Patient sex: M
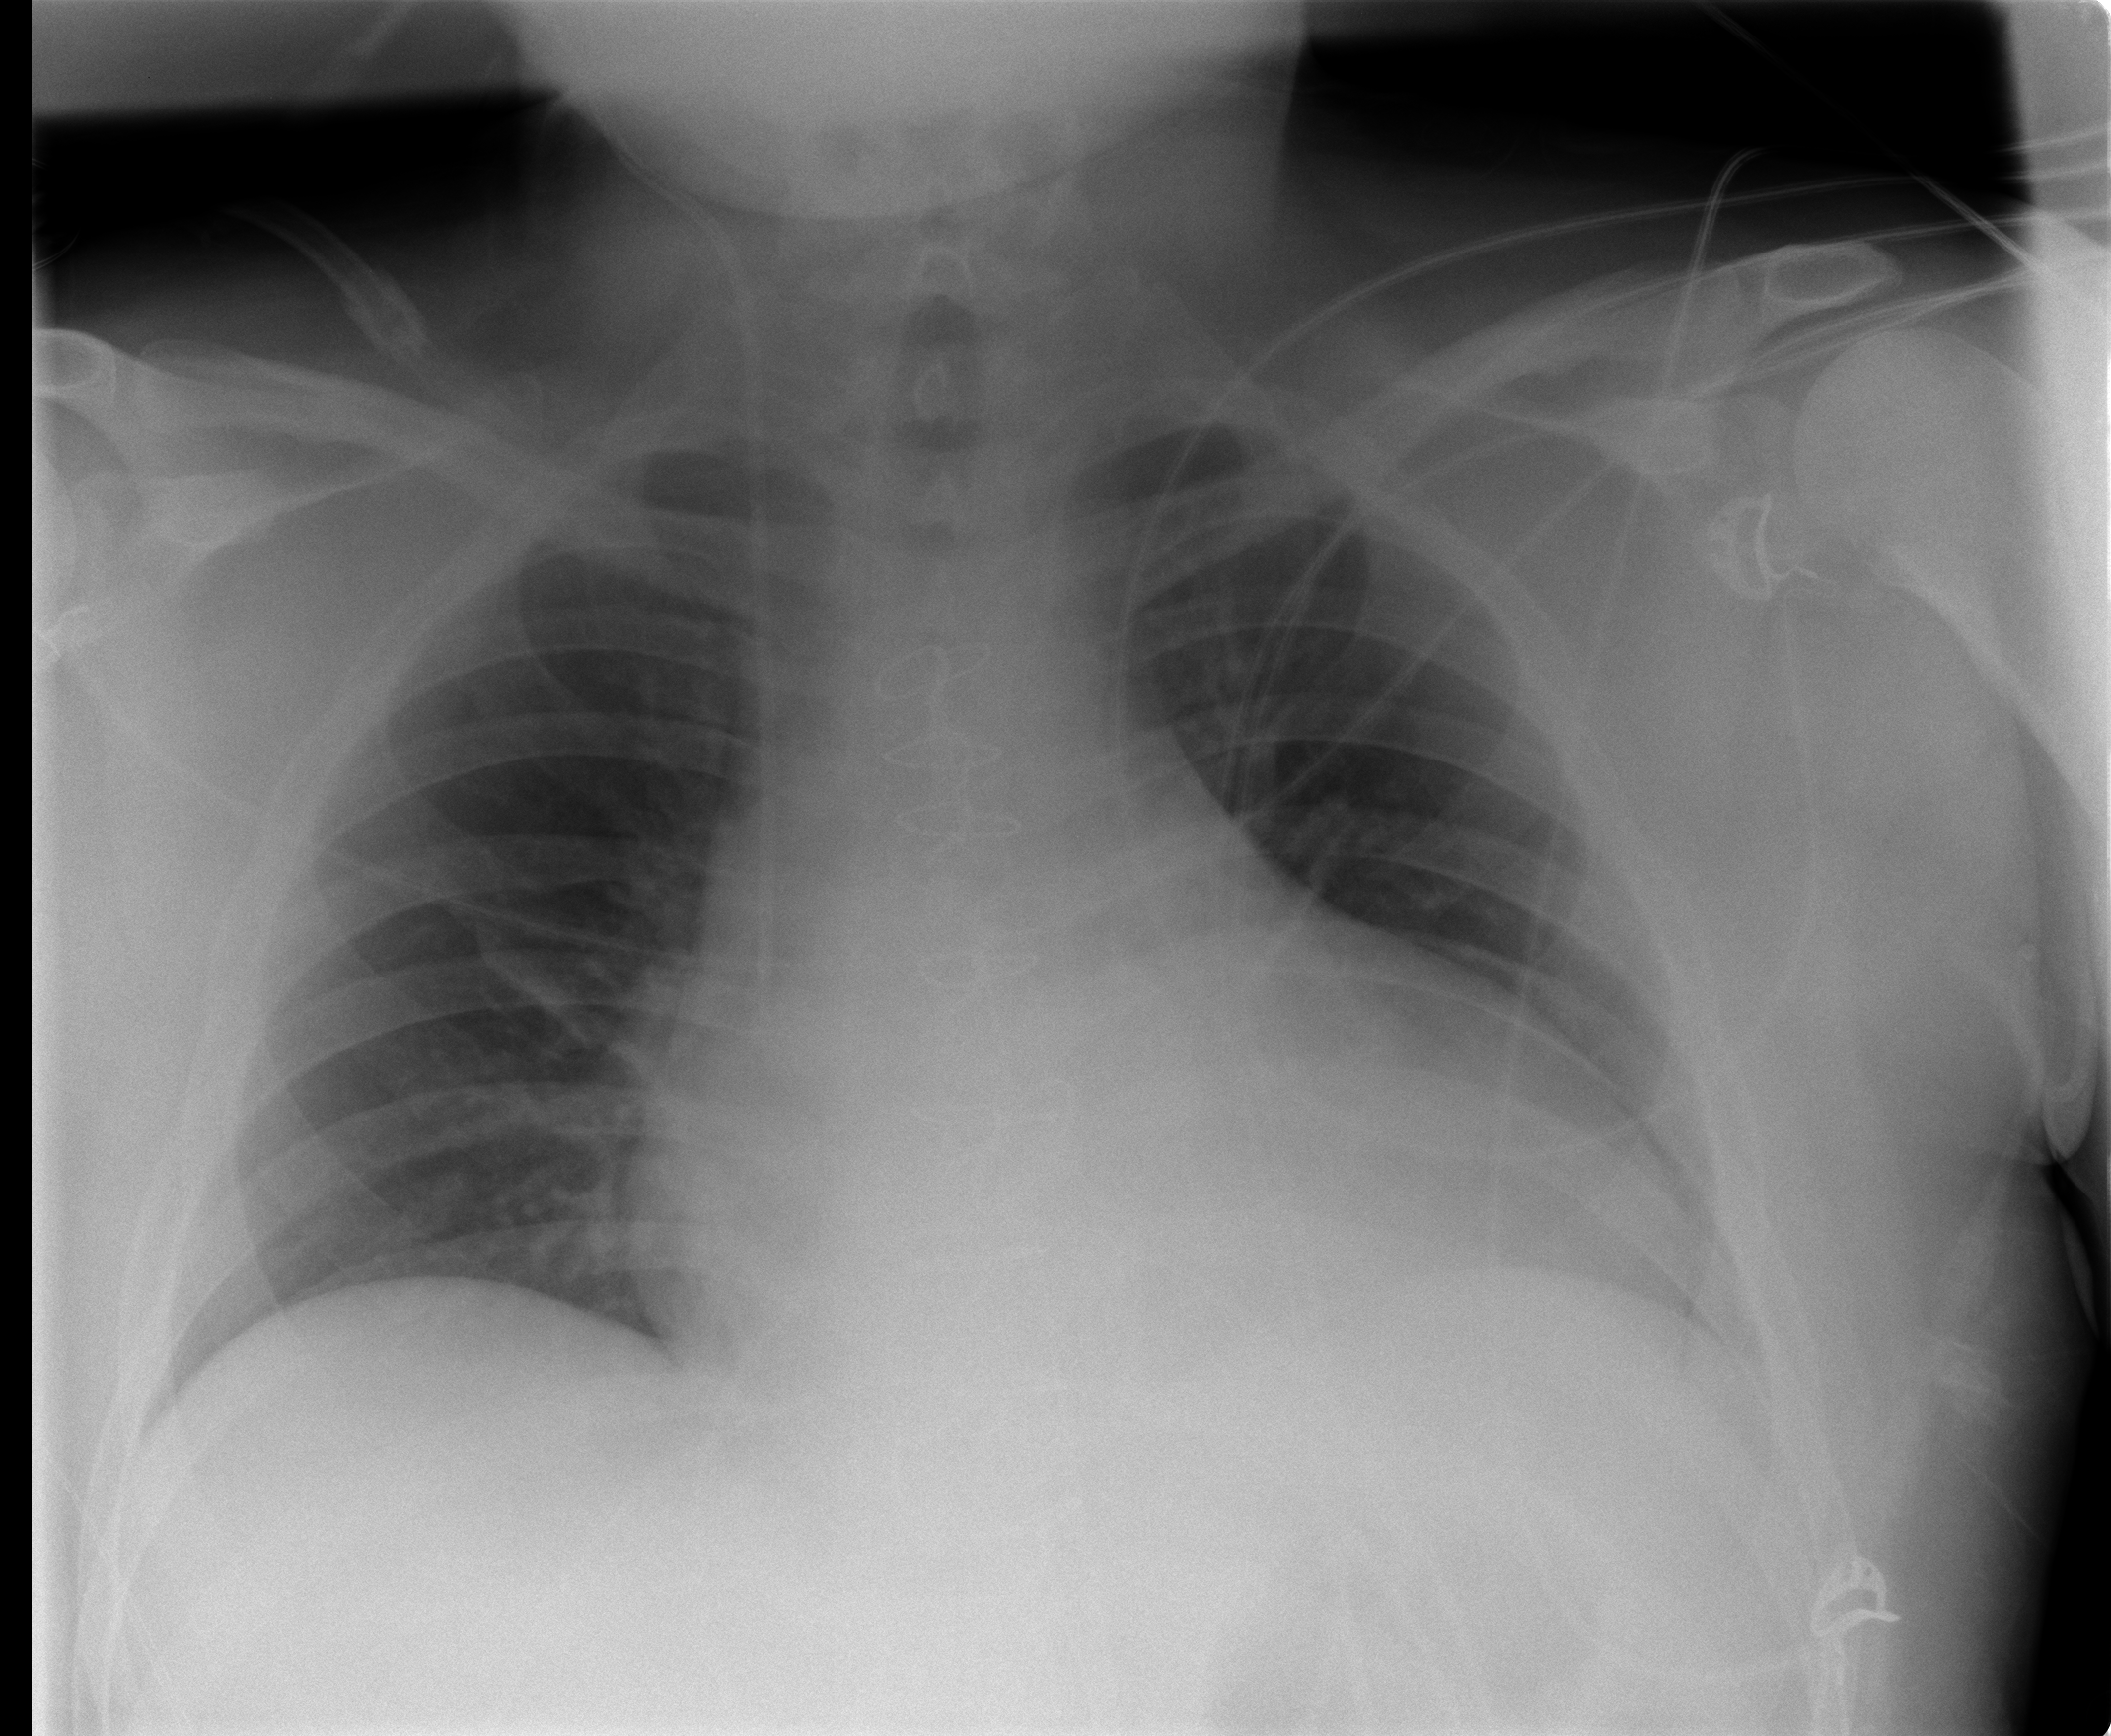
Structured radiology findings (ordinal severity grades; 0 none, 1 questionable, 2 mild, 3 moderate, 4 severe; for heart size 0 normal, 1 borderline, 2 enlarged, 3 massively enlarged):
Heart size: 2
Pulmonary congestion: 0
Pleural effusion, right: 0
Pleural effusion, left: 1
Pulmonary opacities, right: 0
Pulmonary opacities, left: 0
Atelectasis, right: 0
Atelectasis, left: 0